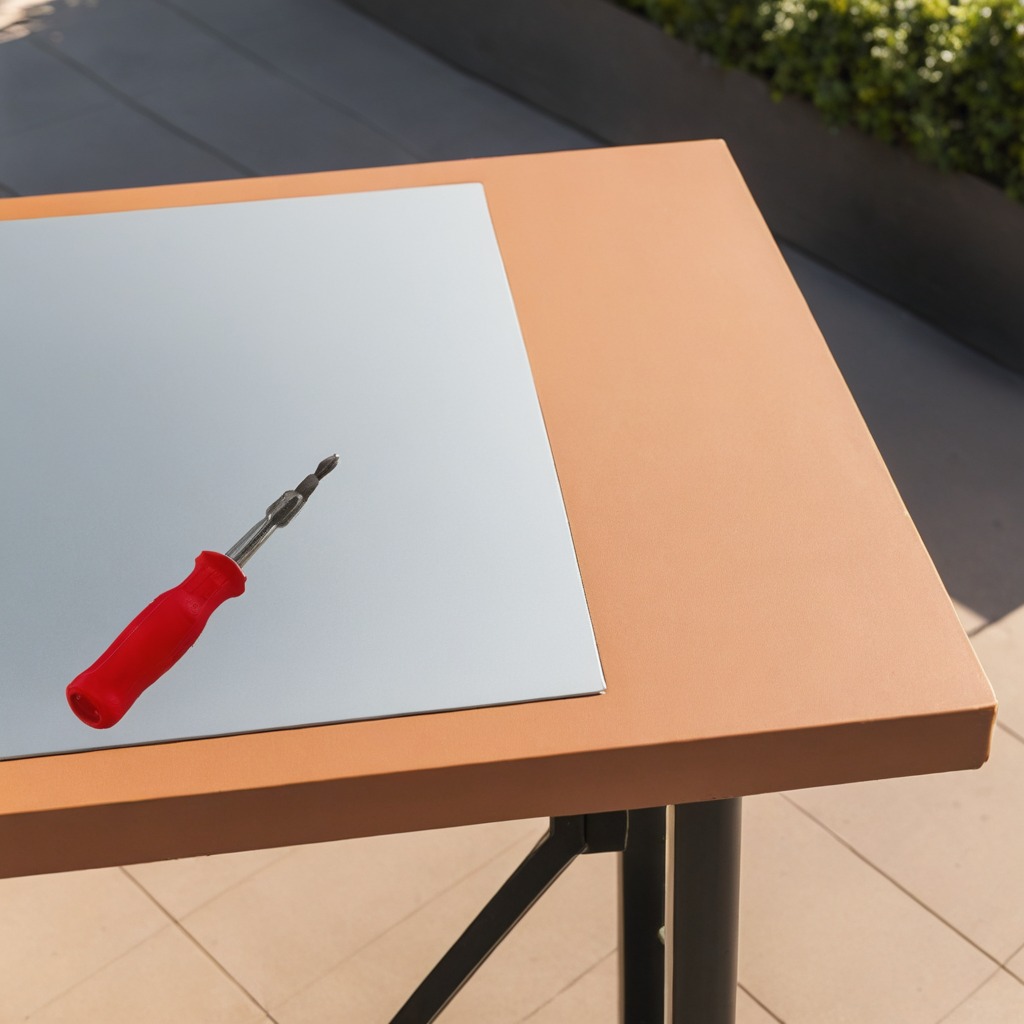
A screwdriver lies on a clean utility table in a temporary outdoor tool station textured surface afternoon light completely empty no clutter no objects on or around the table